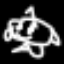
Label: frog